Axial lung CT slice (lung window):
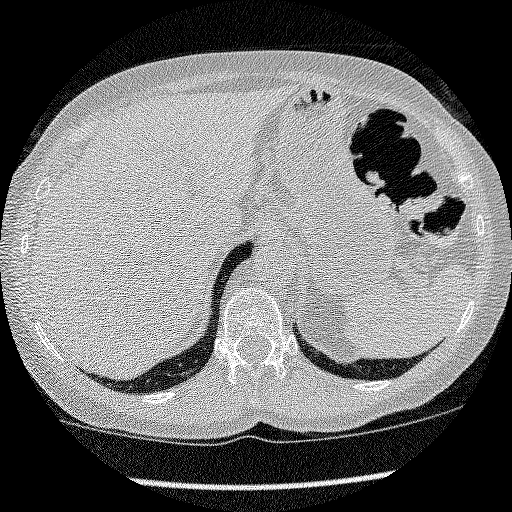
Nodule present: no